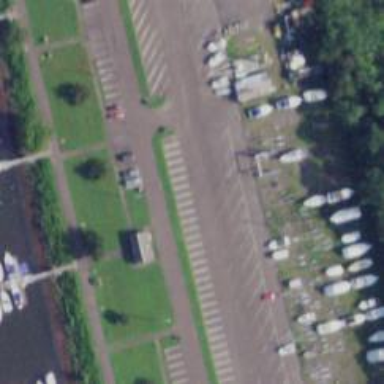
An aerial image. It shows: Boatyard along the waterway.